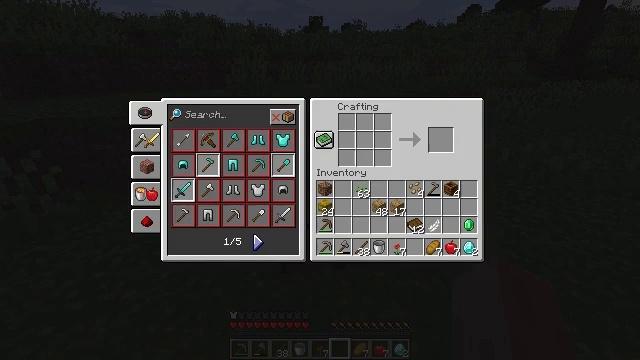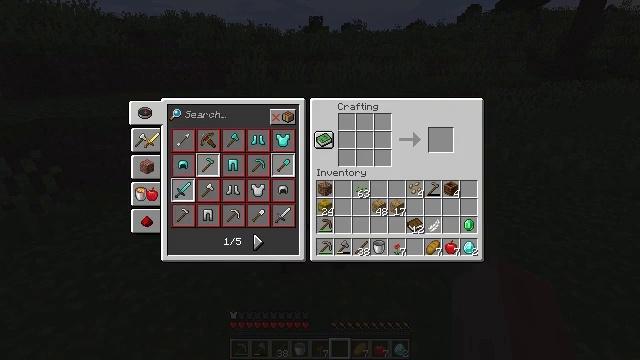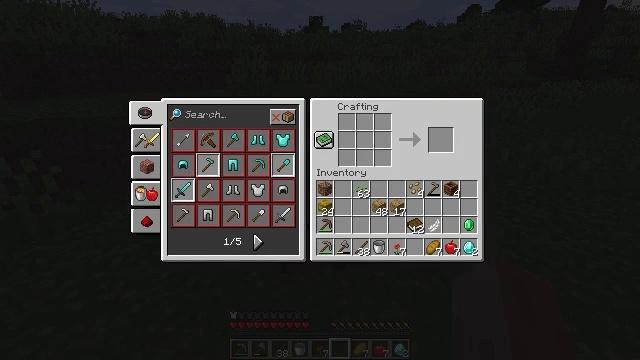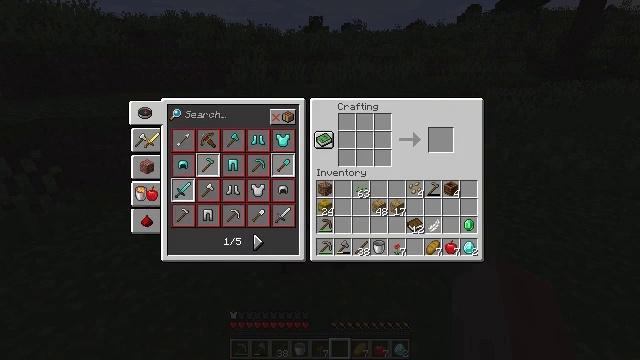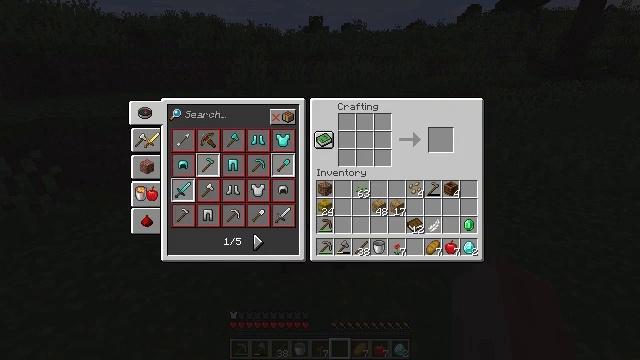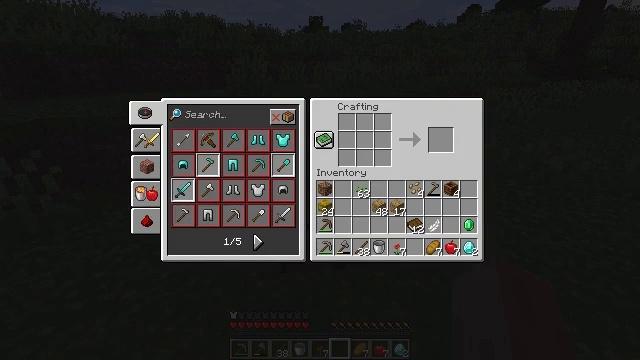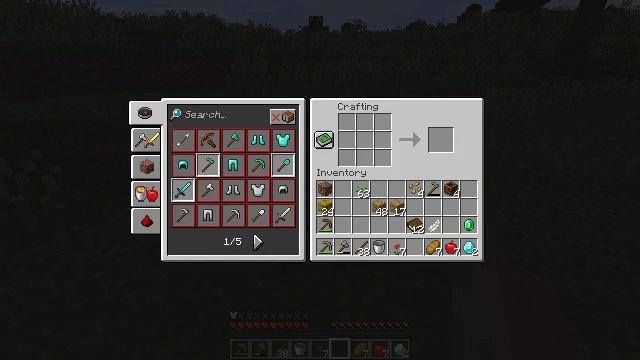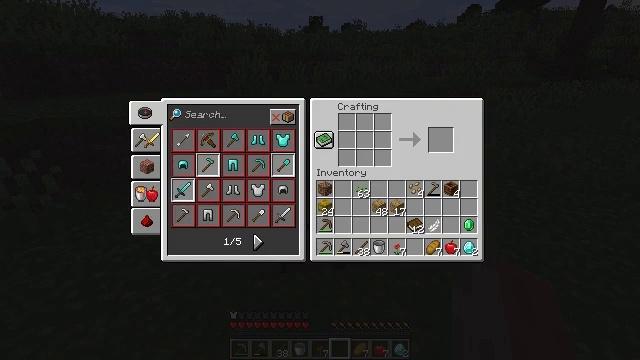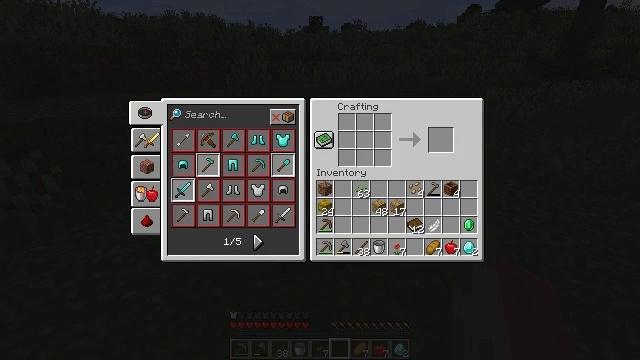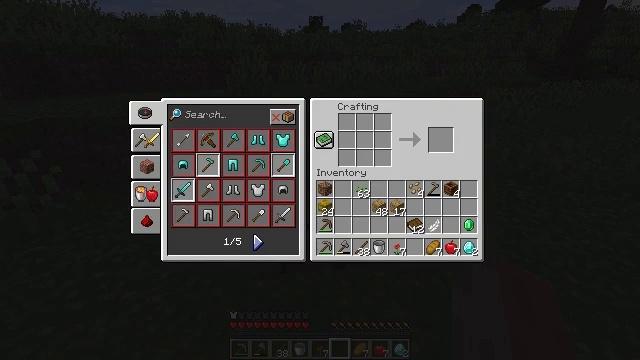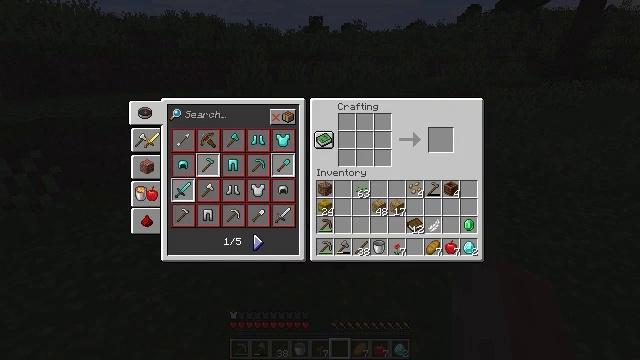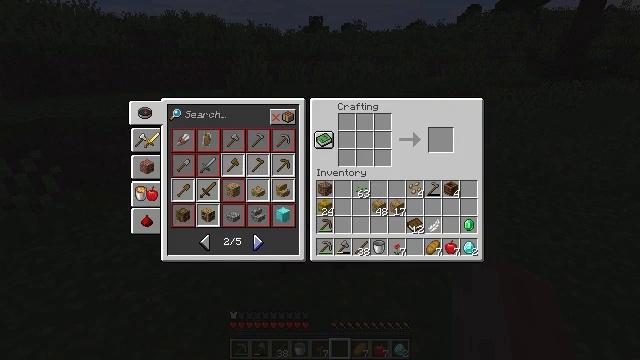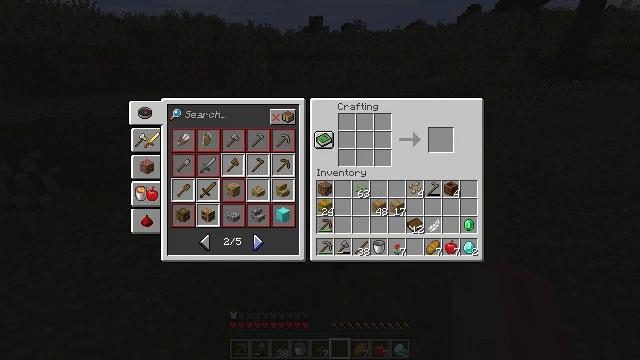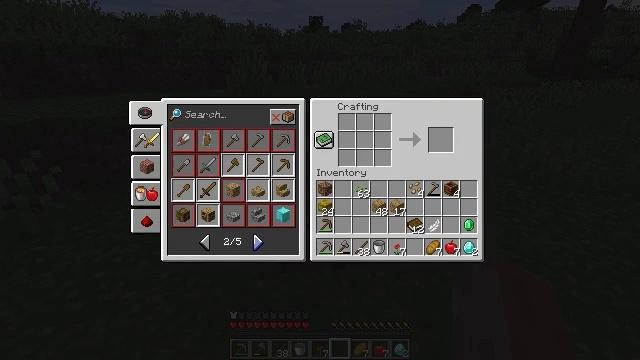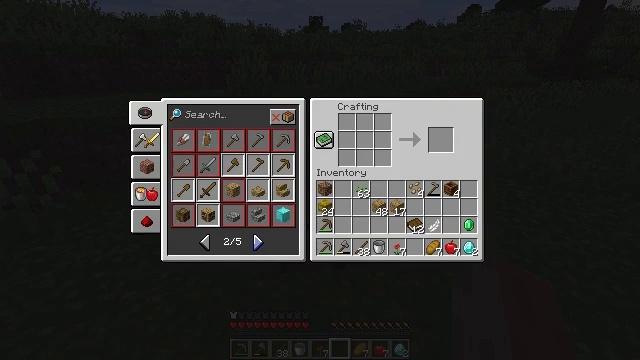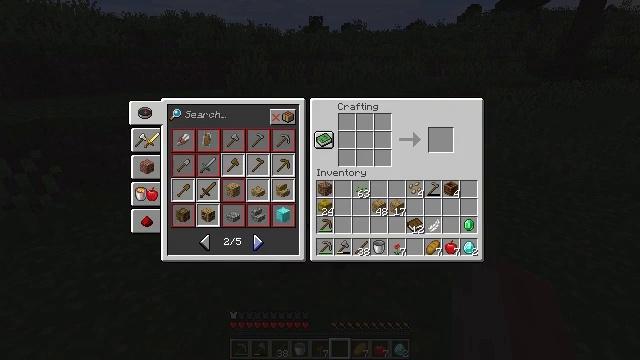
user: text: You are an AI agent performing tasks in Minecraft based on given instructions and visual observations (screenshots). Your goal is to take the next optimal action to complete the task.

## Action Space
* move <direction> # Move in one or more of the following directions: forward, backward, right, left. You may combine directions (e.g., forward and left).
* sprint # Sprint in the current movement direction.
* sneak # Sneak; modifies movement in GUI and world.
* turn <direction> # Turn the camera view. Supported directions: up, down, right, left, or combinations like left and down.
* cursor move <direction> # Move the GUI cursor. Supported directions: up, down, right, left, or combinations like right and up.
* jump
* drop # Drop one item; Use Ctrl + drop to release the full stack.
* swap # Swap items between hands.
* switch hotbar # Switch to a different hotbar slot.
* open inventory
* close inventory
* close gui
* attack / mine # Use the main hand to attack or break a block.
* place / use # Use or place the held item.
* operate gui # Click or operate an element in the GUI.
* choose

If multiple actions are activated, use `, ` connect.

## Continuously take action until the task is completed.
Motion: motion action
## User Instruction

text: Open the crafting table and craft an oak fence gate with planks and sticks.
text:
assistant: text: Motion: open gui
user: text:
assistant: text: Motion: no_op
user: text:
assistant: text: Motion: no_op
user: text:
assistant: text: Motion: no_op
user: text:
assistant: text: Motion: no_op
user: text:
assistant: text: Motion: no_op
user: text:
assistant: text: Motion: sneak
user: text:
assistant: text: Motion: sneak
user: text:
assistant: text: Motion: sneak
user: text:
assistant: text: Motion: sneak
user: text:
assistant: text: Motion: sneak, operate gui
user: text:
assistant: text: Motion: sneak, operate gui
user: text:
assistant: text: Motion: sneak, operate gui
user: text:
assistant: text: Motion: sneak
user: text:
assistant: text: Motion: sneak
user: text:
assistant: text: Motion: sneak, cursor move up
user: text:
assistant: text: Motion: sneak, cursor move up
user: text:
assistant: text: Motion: sneak, cursor move up
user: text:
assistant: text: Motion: sneak
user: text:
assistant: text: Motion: sneak
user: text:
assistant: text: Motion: sneak, cursor move left
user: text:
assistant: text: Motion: sneak, cursor move left and up
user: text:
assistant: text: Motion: sneak
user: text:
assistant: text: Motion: sneak
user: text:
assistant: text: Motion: sneak, cursor move right and down
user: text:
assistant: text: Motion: sneak, cursor move right and down
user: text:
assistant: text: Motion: cursor move down
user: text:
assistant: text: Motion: sneak
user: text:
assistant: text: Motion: sneak
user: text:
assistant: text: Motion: sneak